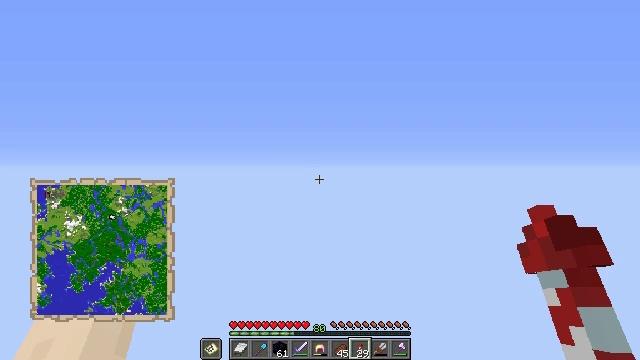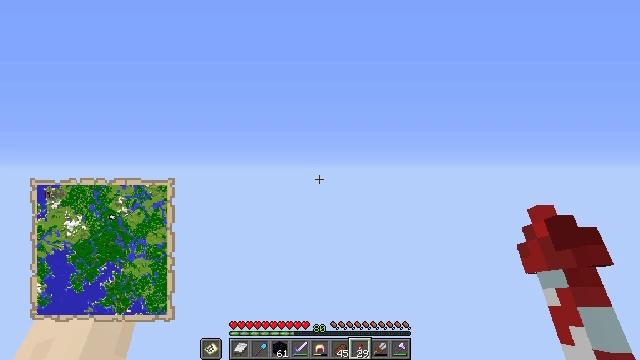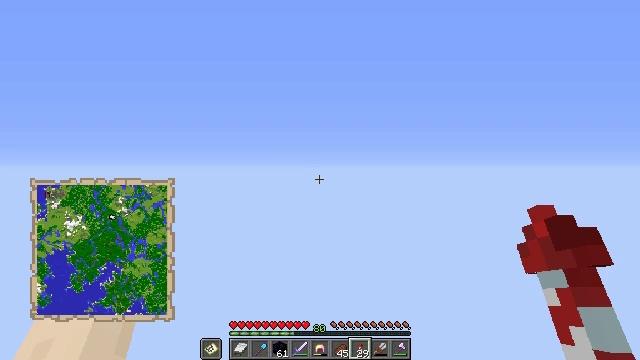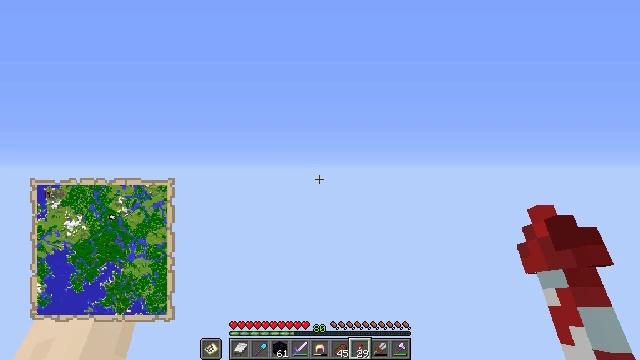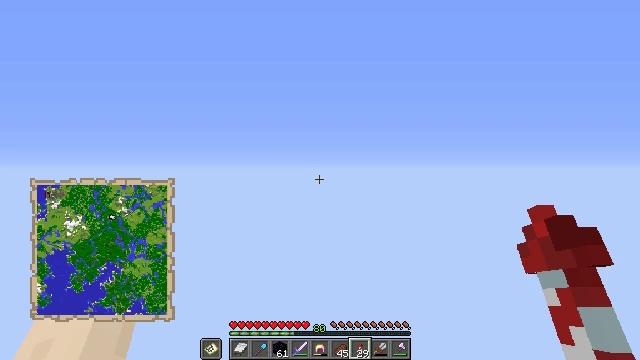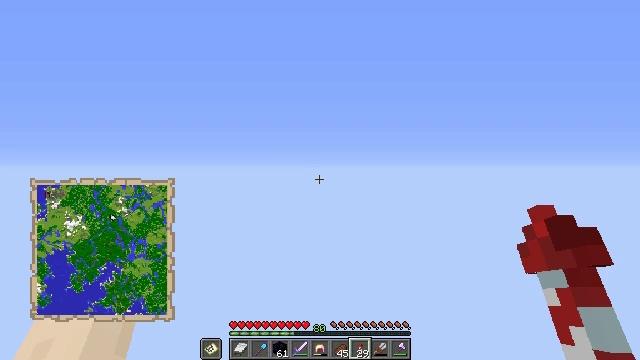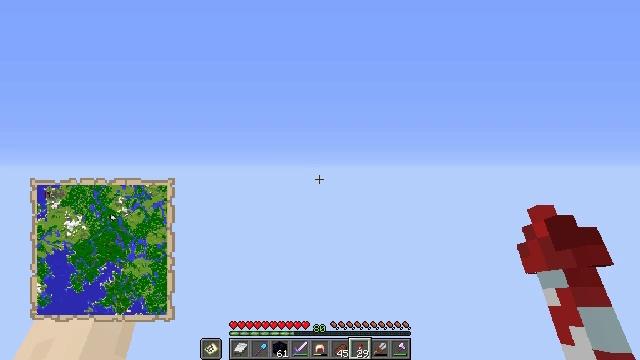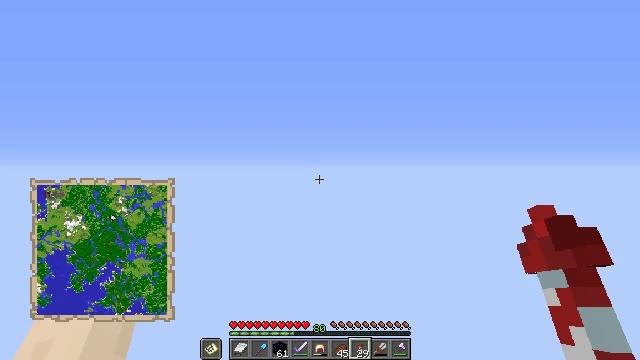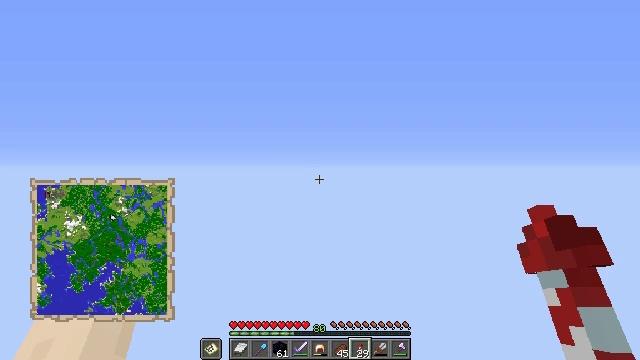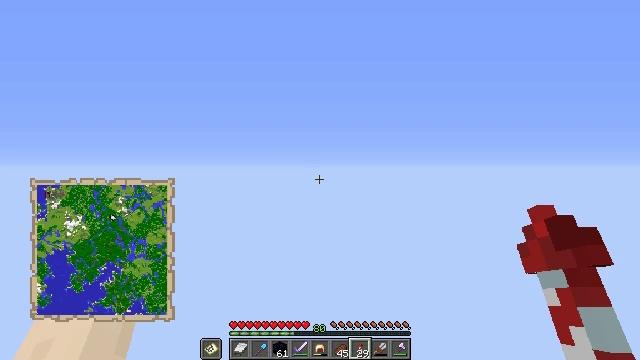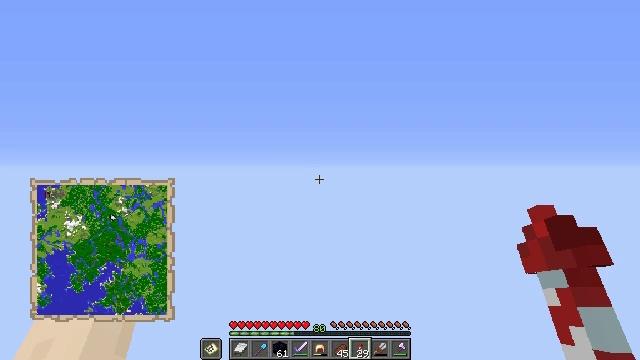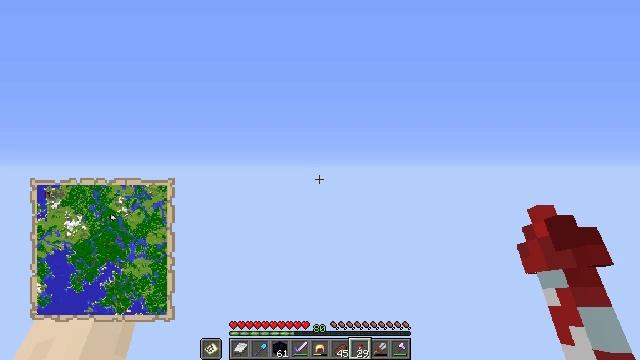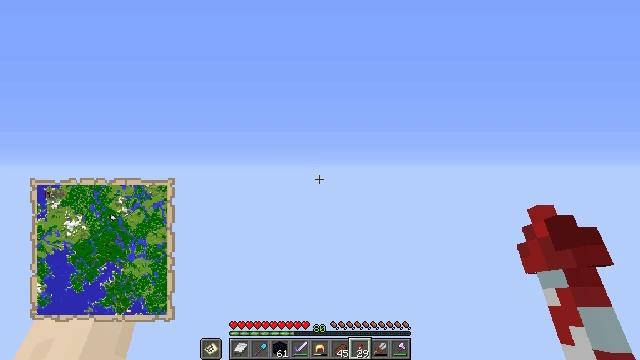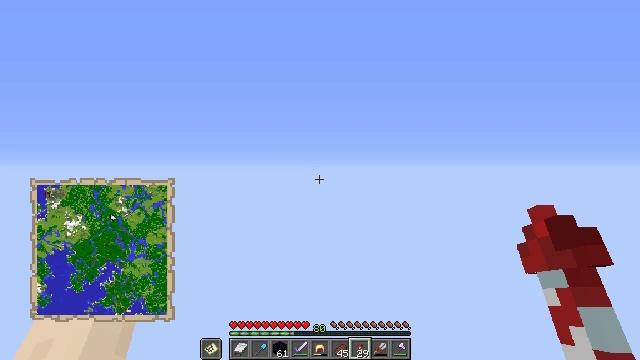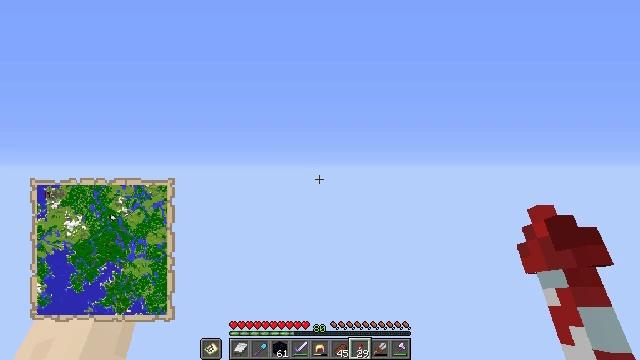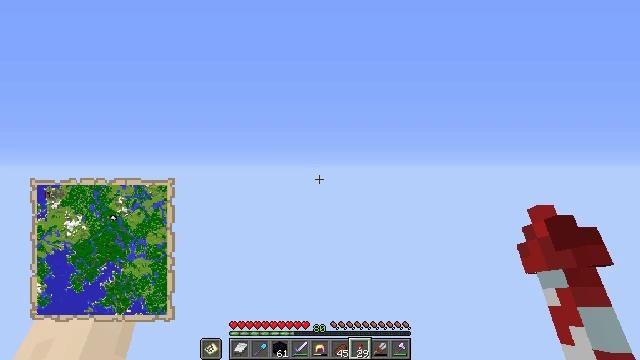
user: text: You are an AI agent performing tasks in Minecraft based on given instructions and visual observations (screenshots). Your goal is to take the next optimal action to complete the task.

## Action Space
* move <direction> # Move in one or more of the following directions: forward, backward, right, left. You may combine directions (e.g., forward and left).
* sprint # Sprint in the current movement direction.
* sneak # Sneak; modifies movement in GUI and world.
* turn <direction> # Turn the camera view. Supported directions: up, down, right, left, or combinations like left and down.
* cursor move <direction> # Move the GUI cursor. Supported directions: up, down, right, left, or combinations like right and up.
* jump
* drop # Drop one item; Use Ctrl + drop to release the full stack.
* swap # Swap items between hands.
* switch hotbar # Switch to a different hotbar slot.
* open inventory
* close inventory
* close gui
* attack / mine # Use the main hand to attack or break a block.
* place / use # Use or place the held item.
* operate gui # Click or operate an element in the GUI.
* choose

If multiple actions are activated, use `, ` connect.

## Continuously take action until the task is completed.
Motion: motion action
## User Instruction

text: Left click on the bell to mine it.
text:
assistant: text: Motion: no_op
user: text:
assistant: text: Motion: no_op
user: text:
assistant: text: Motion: no_op
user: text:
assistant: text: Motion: no_op
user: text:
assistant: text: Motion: no_op
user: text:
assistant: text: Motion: no_op
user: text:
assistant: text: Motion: no_op
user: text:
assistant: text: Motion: no_op
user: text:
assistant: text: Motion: no_op
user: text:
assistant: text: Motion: no_op
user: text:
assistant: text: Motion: no_op
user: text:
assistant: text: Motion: no_op
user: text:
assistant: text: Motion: no_op
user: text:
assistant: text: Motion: no_op
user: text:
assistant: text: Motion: no_op
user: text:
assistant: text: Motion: no_op
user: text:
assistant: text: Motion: no_op
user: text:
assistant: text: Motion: no_op
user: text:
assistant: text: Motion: no_op
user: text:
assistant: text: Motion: no_op
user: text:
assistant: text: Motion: no_op
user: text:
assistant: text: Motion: no_op
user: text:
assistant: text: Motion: no_op
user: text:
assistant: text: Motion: no_op
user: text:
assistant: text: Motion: no_op
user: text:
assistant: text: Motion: no_op
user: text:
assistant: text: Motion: no_op
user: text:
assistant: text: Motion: no_op
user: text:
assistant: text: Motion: no_op
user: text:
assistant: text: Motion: no_op